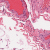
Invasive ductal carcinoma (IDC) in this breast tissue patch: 0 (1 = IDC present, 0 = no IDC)